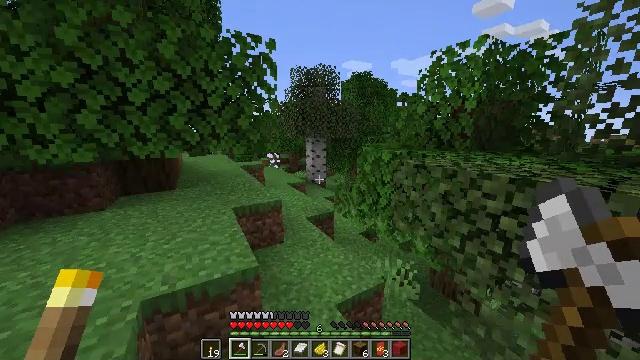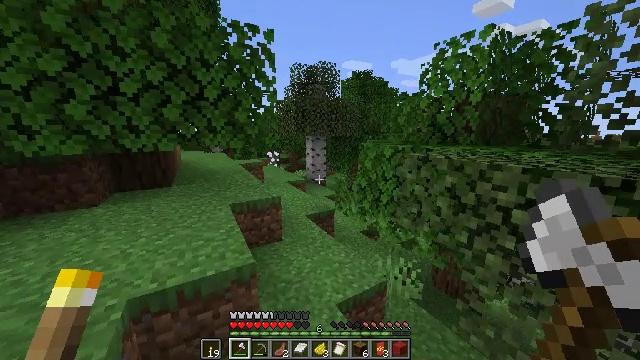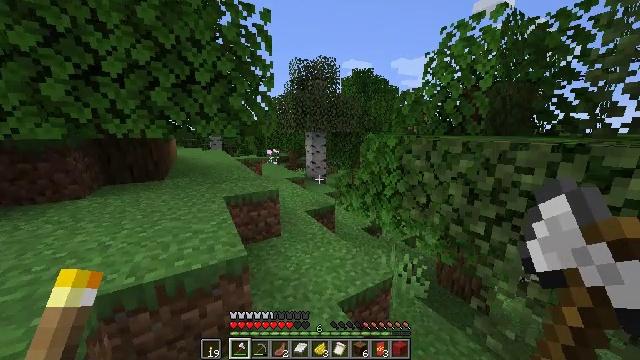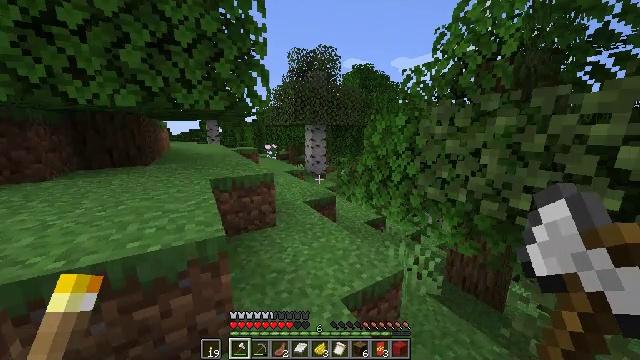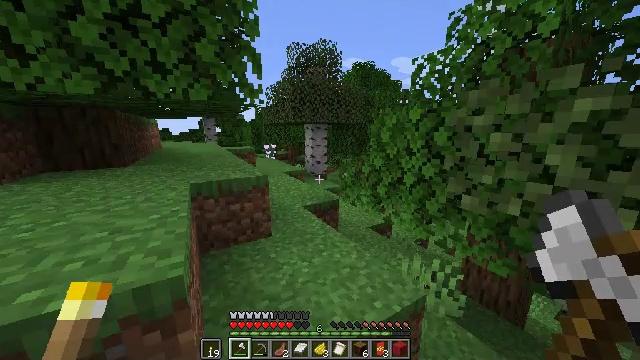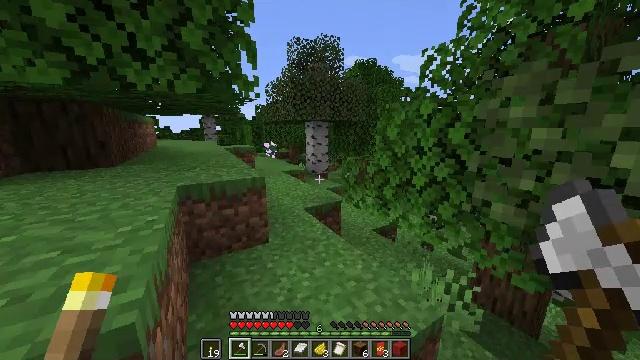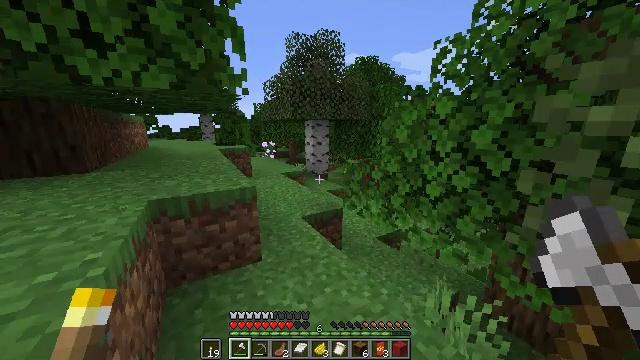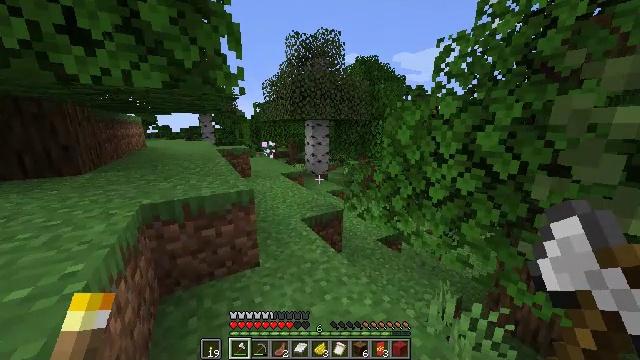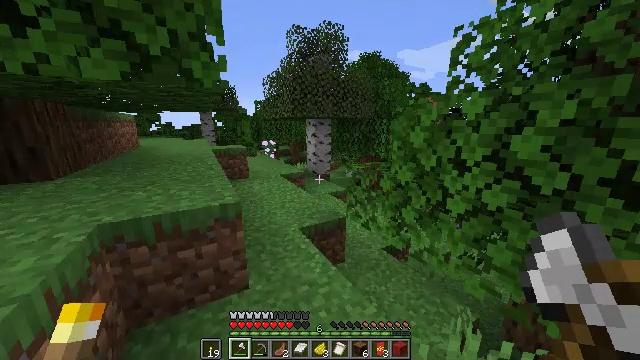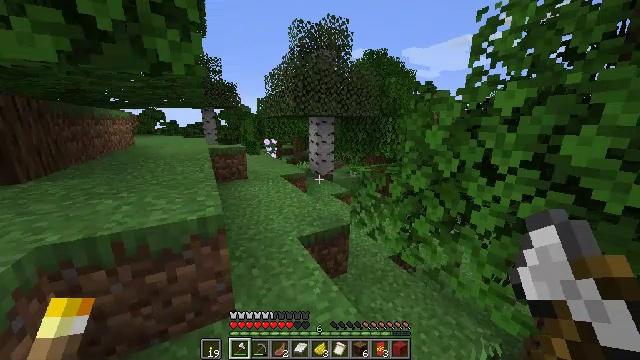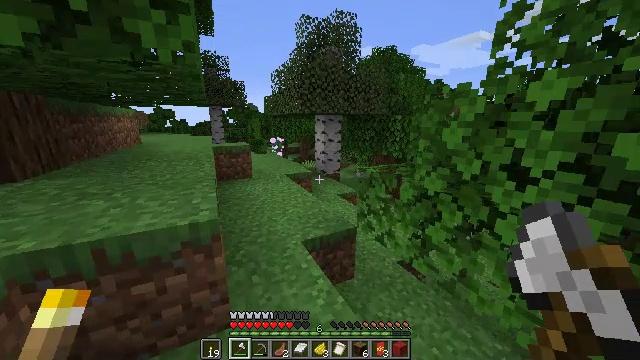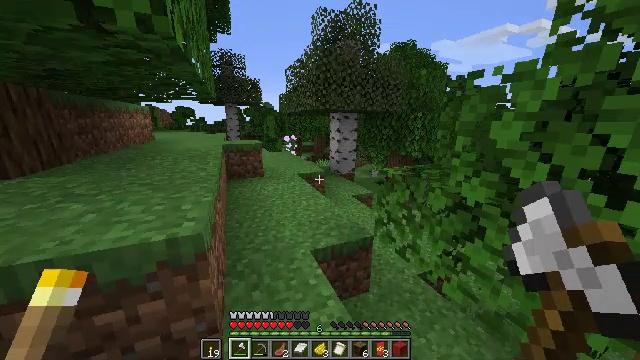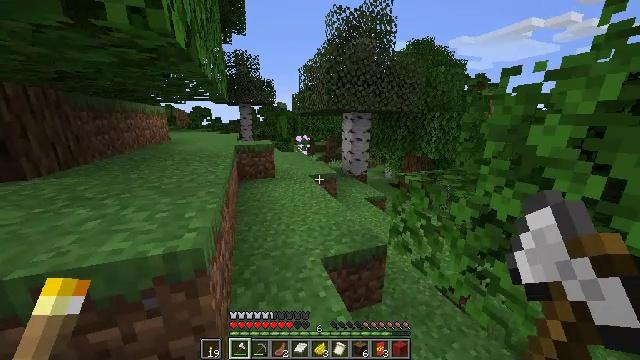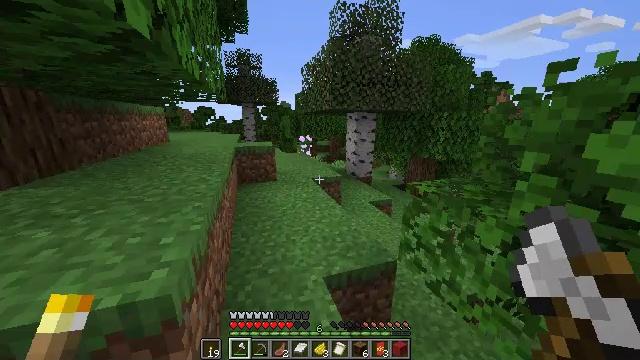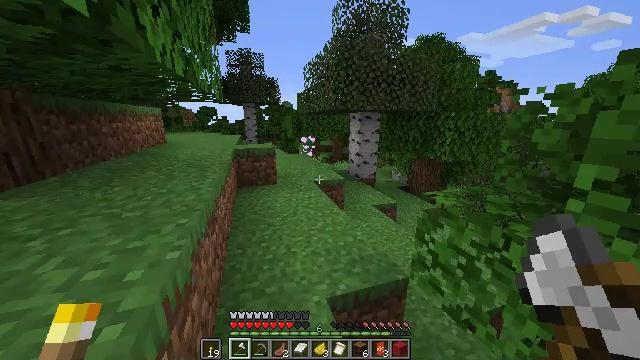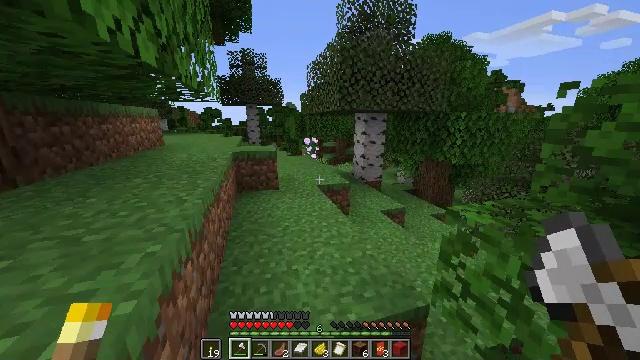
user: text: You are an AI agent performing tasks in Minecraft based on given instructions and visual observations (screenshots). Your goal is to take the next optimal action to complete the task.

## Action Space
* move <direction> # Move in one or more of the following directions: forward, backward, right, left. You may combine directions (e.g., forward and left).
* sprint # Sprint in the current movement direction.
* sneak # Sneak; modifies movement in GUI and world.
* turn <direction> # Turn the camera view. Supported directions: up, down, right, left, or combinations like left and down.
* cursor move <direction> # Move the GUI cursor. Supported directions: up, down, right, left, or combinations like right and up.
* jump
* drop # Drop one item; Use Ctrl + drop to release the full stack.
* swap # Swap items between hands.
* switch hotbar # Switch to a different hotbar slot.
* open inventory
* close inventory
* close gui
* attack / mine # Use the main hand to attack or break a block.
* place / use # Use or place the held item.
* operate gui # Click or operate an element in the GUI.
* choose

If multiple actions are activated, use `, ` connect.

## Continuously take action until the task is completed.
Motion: motion action
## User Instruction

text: Open the crafting table to craft yellow dye.
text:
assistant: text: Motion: move forward
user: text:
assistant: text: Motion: move forward
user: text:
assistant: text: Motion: move forward
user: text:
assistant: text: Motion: move forward
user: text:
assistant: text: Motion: move forward
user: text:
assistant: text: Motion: move forward
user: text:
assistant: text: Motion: move forward
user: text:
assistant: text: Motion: move forward
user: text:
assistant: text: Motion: move forward
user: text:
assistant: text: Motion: move forward, turn left
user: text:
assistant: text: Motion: move forward, turn left
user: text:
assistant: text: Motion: move forward, turn left
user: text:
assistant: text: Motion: move forward
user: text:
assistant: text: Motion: move forward
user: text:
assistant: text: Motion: move forward
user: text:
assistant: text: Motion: move forward, turn left
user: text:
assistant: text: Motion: move forward, turn left
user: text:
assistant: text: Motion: move forward, turn left
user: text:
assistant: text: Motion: move forward
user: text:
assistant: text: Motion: move forward
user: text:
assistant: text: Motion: move forward
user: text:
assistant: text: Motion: move forward, turn left
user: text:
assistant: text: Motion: move forward, turn left
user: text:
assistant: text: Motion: move forward, turn left
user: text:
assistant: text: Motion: move forward
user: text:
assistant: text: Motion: move forward, turn left, jump
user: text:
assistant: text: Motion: move forward, turn left, jump
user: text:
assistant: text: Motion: move forward, turn left, jump
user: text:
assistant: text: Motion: move forward, turn left, jump
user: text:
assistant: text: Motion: move forward, turn left